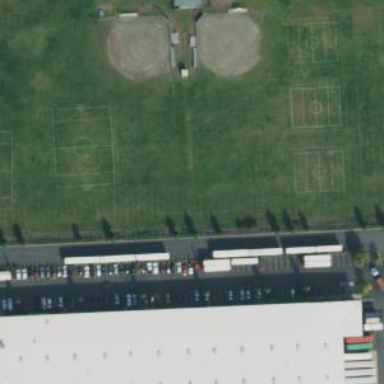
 suitable for both baseball and soccer sports."